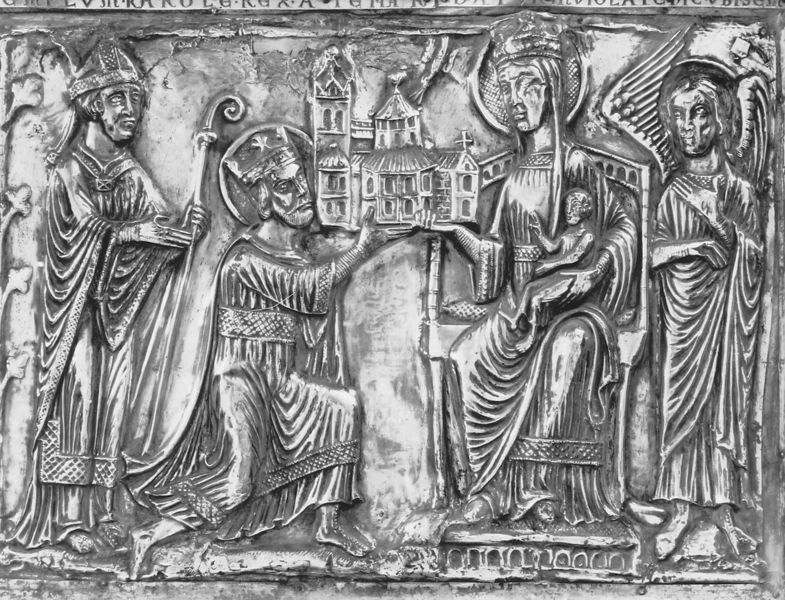
Titel: Schrein Kaiser Karls des Großen
Standort: Aachen, Dom St. Maria, Chorhalle (EU - D)
Schlagwörter: flügel, fuß, mann, falten, kirche, gewand, kind, krone, engel, relief, modell, stab, bischof, könig, thron, metall, bronze, dom, knien, heiligenschein, jesus, kniend, verbeugung, heilige, maria, guss, bischofsstab, geand, knd, schenkung, fto, stiftung, reöoef